Question: Apologies for the newbishness of my question. I would like to connect and download the contents of a GitHub repository, specifically: <URL>.
I have initialized a Root Path for the repository to be created, and then fed in the URI, but when I click Fetch, all I get is:
'''
==[IDE]== 21-Jul-2011 23:02:51 Connecting
==[IDE]== 21-Jul-2011 23:02:51 Connecting finished.
==[IDE]== 21-Jul-2011 23:05:29 Fetching...
git fetch https://github.com/residual/residual.git +refs/heads/master:refs/remotes/origin/master
No update
==[IDE]== 21-Jul-2011 23:05:30 Fetching... finished.
'''
Which sounds promising except in NetBeans the repository looks like this (i.e. apparently empty):

How do I get the files from the repository (I only want to edit them locally, but always have the latest version available -- not commit anything) and use them in a C++ project?
Again, apologies for the newb question. I can't seem to find any guides to getting this up and running, despite having had no problems running SVN and SourceSafe version control in the past.
Thanks.
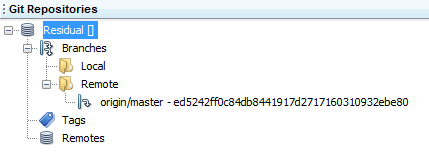
Answer: When you "fetch", you only populate the "remotes" part of the refs (references) of your empty Git repo.
In other words, you don't modify any of your local files (which you don't have for now, since your repo is empty)
Cf. this <URL>, in order to see how git fetch does not modify the local files.

Once fetched, you need to checkout a branch based on one of the remotes branches you have just fetched.
Another option would have been to directly the repo.

Your local repo wouldn't be empty, and would be set up right away on a branch (generally by default 'master').